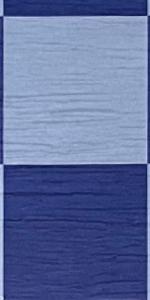
Label: Empty